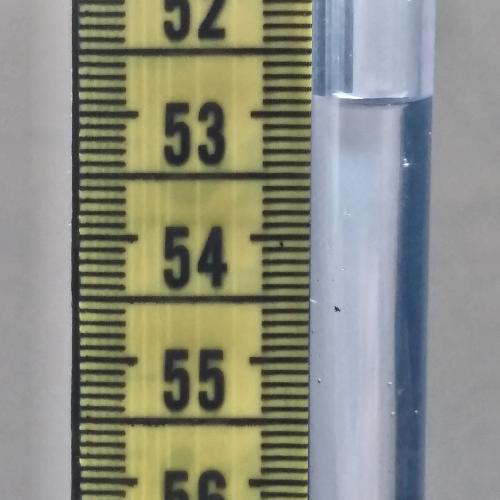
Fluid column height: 52.9 cm